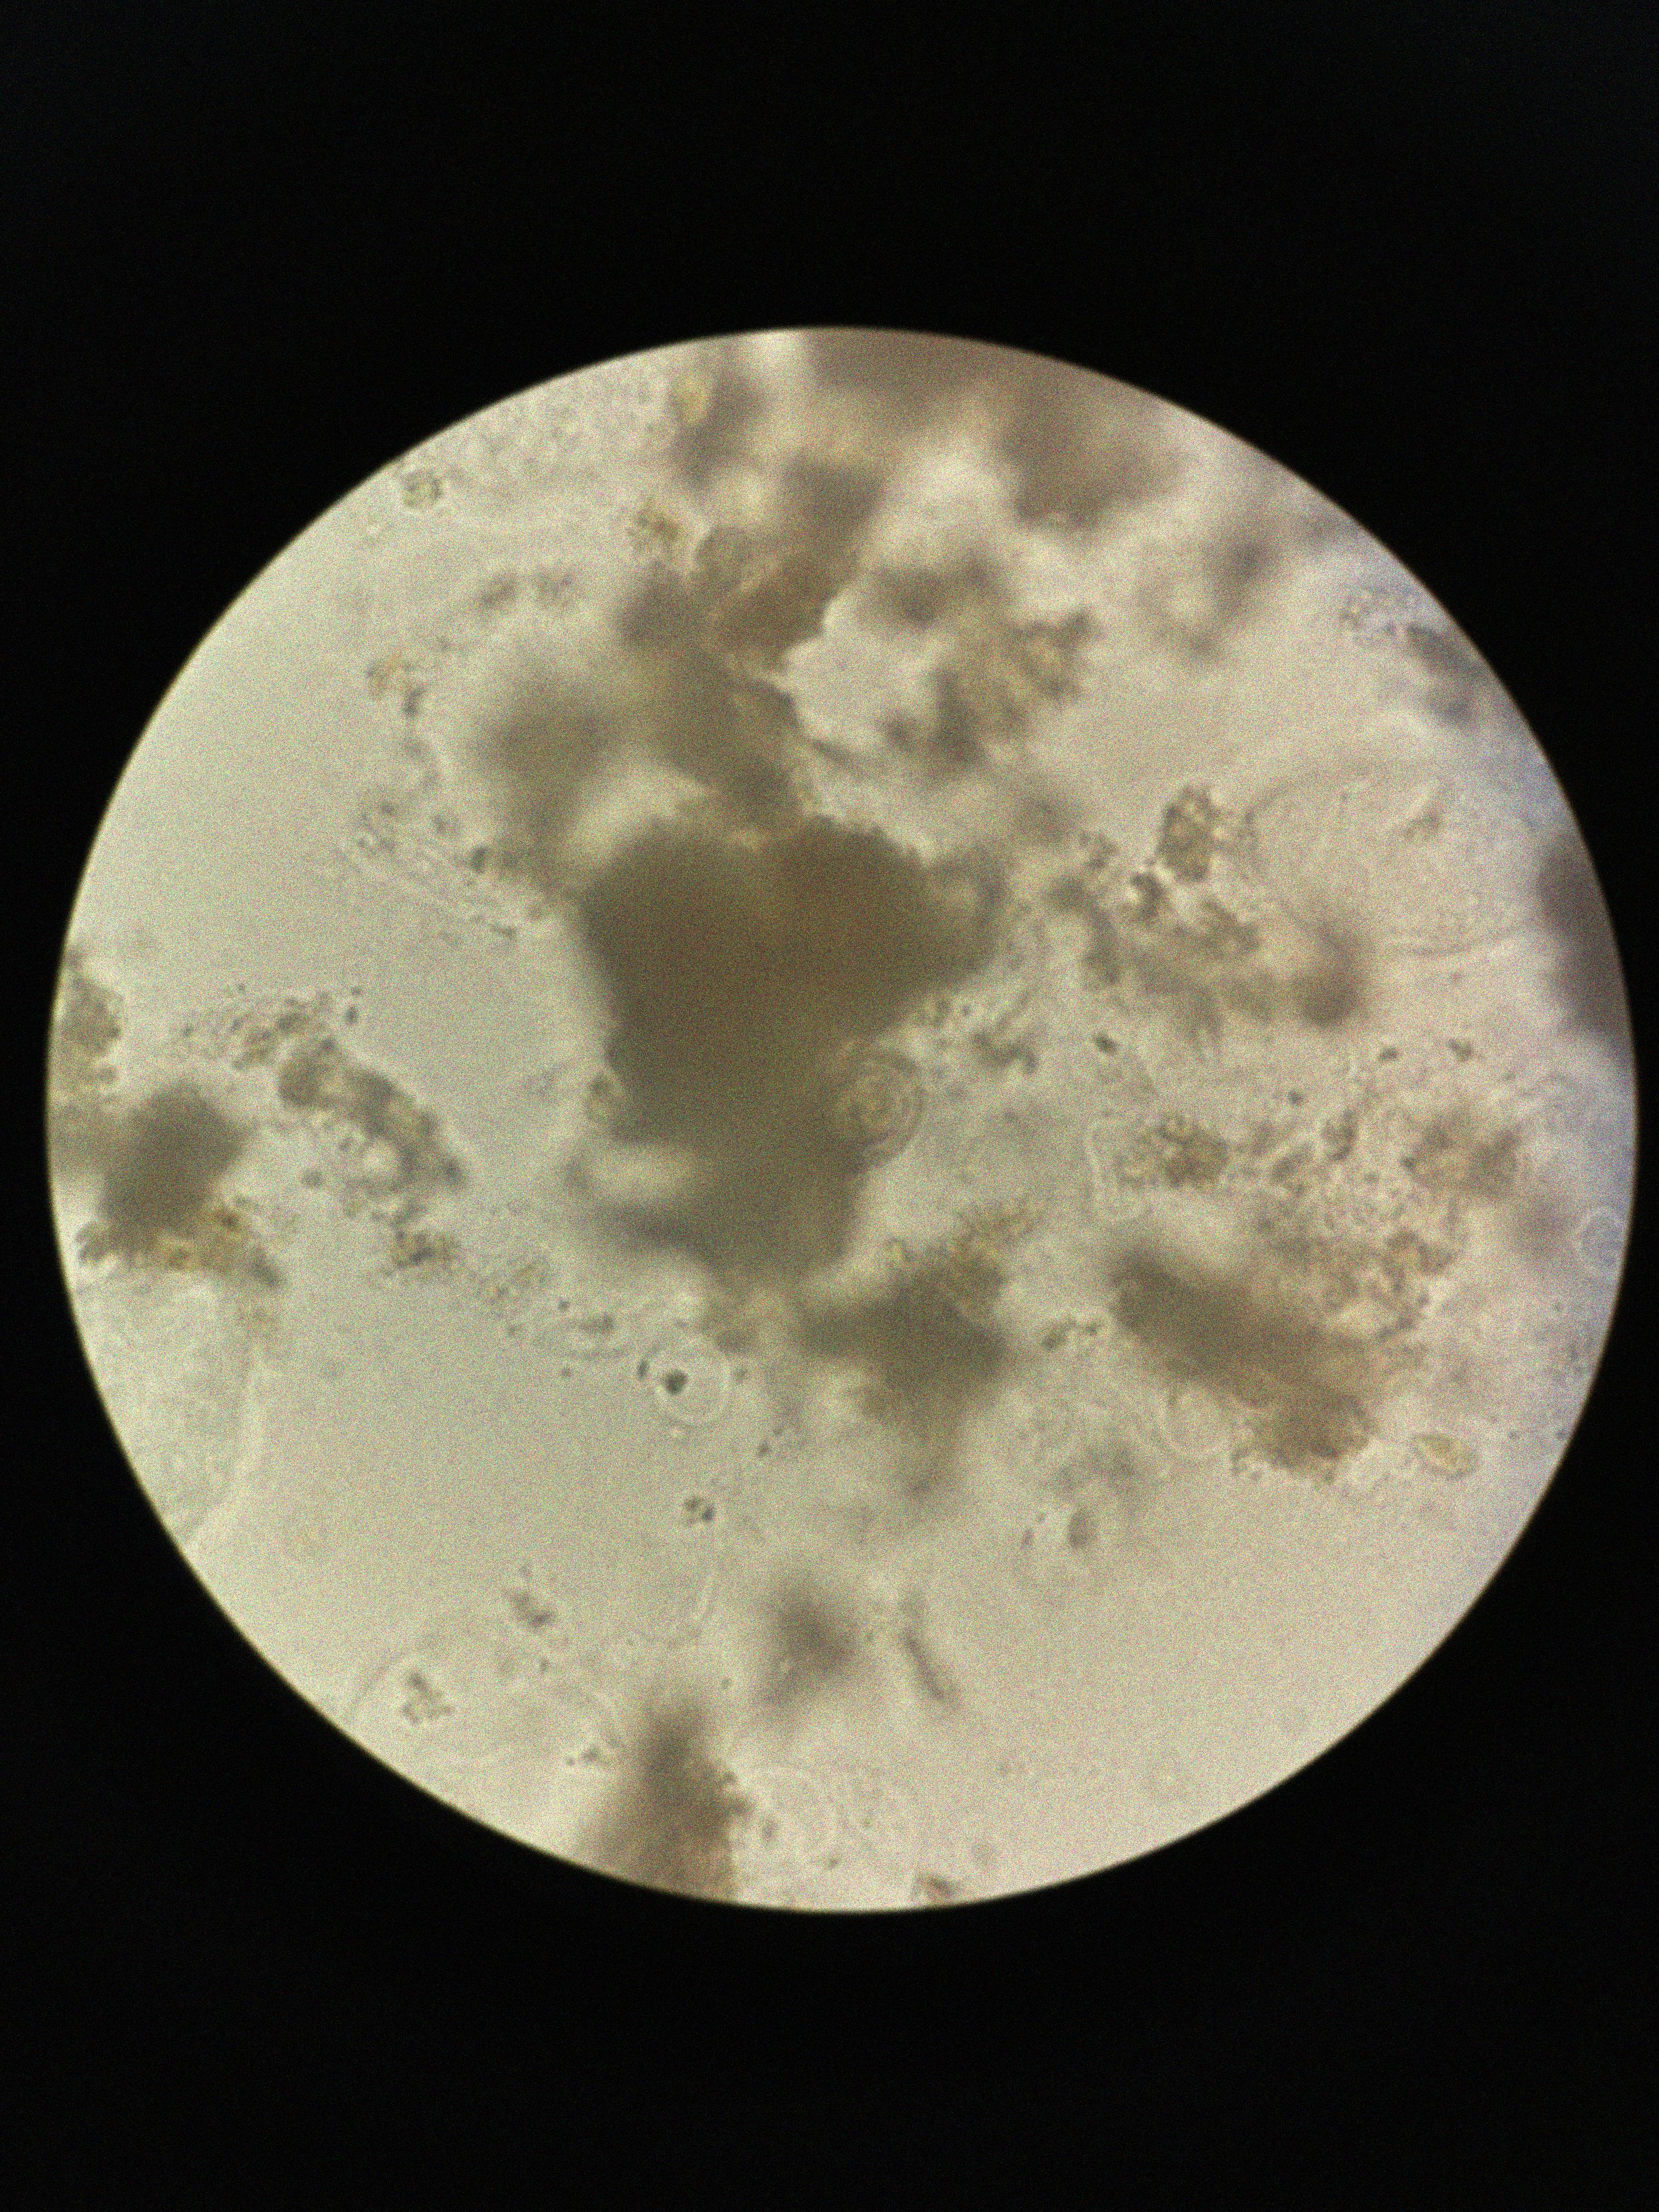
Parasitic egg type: Hymenolepis nana